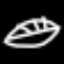
Label: leaf